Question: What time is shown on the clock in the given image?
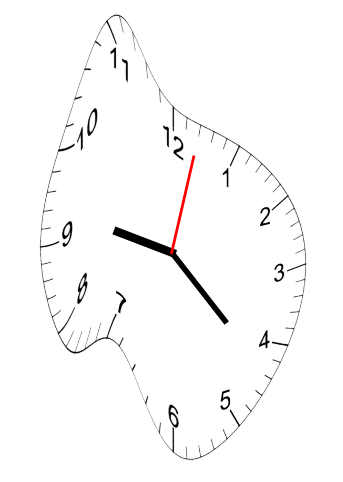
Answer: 09:22:02